Question: I need to organize complicated Activity with many Views inside.
Also layout should depending on screen orientation.

Inner elements - it actually some templates.
Help me please to find out what is the best way to organize this?
Should I create layouts dynamically or I can create some xml templates and use them?
And if I want to realize Template3 as clickable element is it enough to define onListItemClick for ListView (ListItem has an xml declaration, so the ids will be the same for all elements).
And all the template elements should have the same width and height. It's OK with the ListView, But what to do with Template1? I want each items has the same height, and match parent view.
How to organize onConfigurationChanged() ? Where and how I can realize adding or removing 3 additional Template1 elements? Dynamically? Or create 2 xml?
What is the best for performance?
Maybe someone can give me a link to "example of complicated layout" or something like this? :)
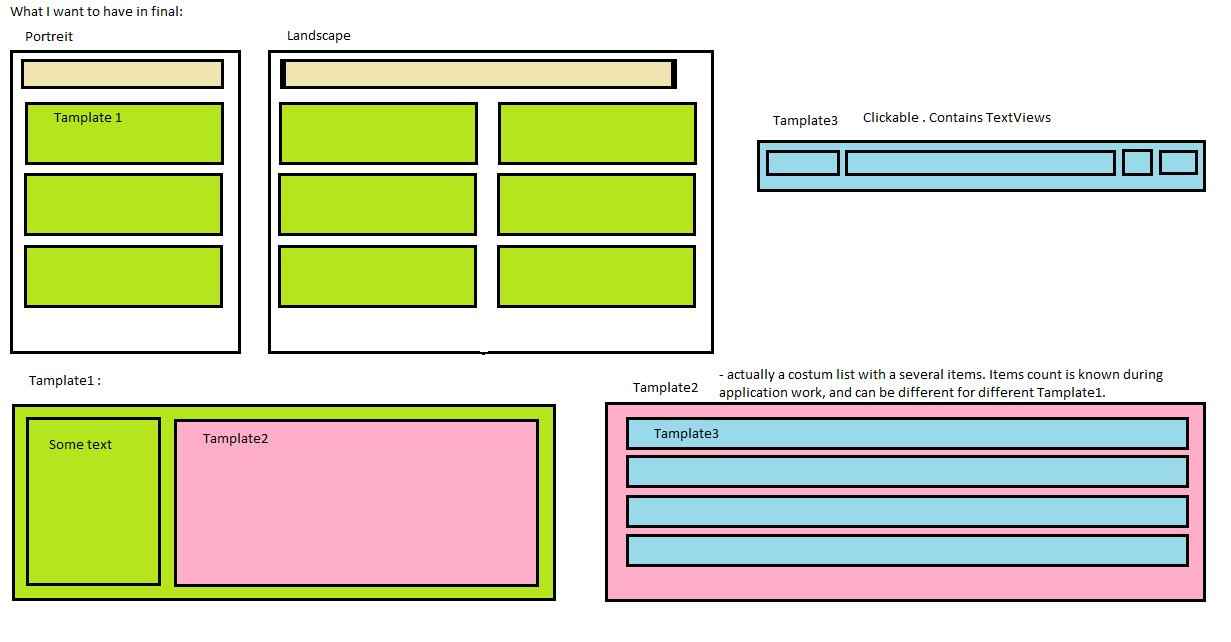
Answer: Try searching on concept of fragmentation,it will solve the problem.